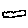
Label: cloud